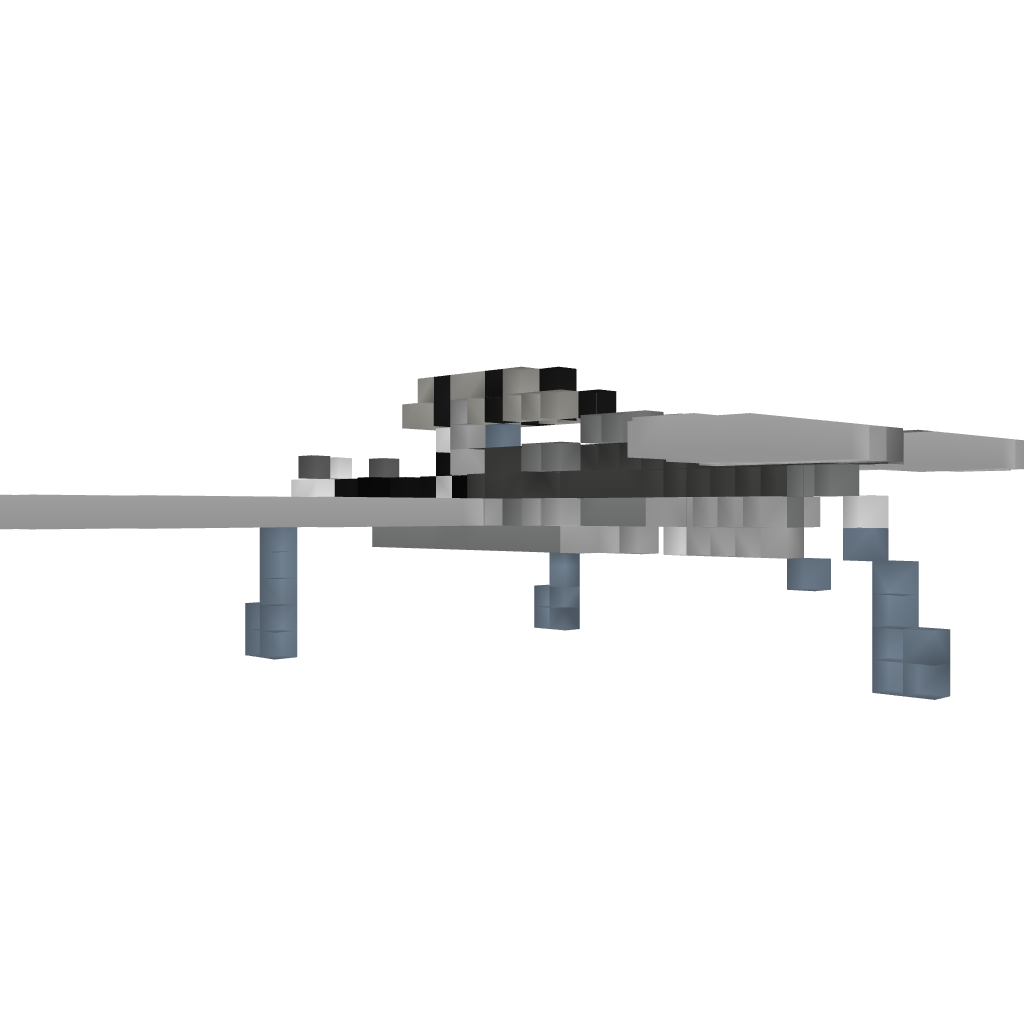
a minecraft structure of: Mitsubishi A6M